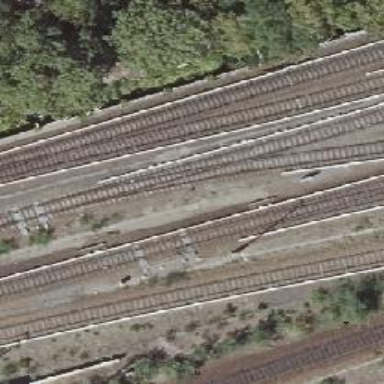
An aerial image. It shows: Light rail railway line with electrified rails.